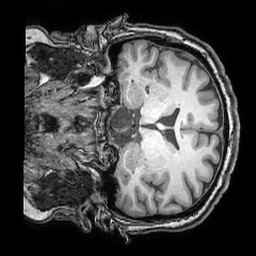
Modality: T1w
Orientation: coronal
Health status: ill
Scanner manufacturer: philips
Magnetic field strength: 3 T
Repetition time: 0.007 s
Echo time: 0.0035 s